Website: walmart
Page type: address-validator
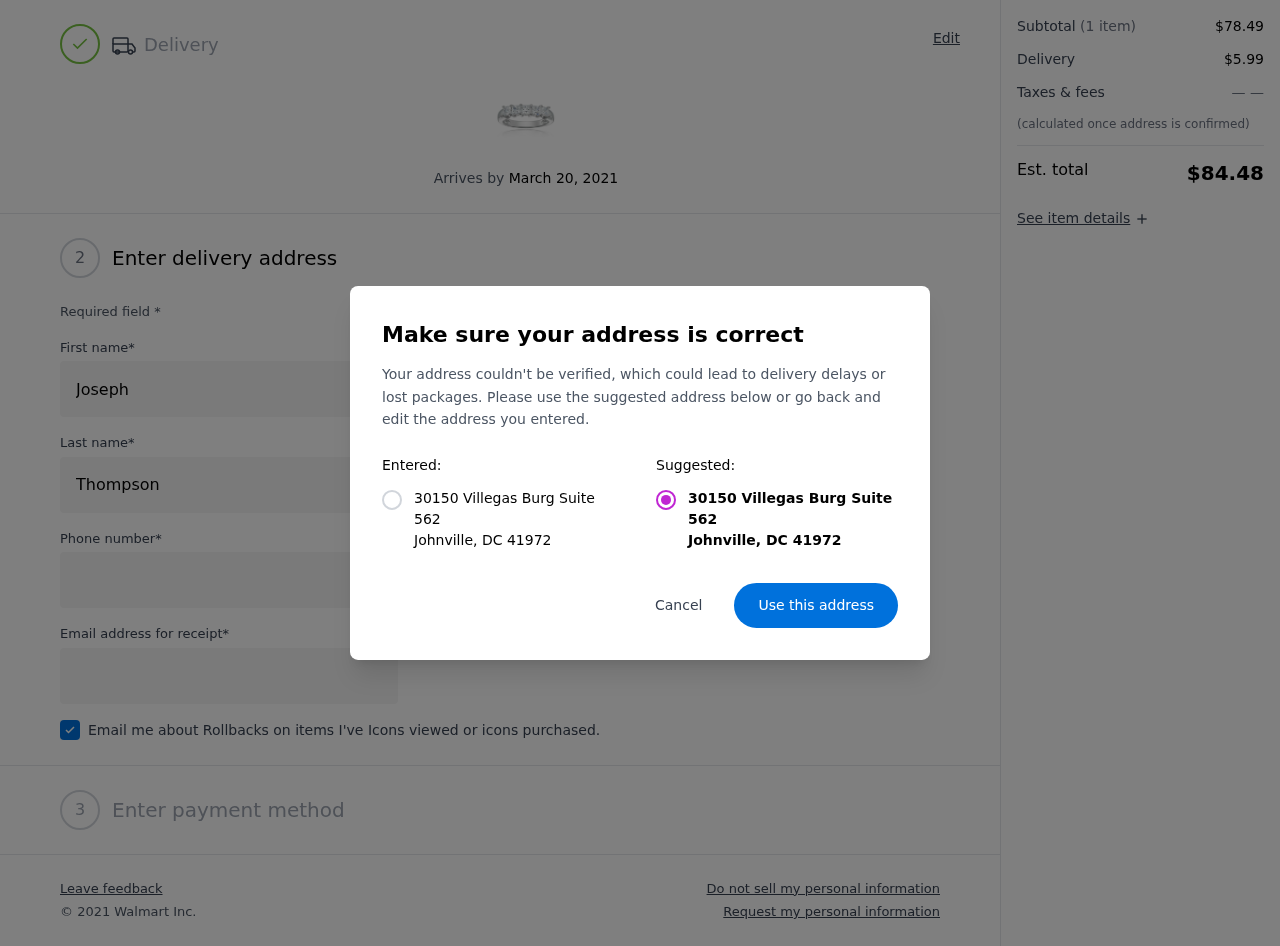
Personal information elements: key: PII_CITY
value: Johnville
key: PII_POSTCODE
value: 41972
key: PII_STATE_ABBR
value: DC
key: PII_STREET
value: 30150 Villegas Burg Suite 562
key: PII_FIRSTNAME
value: Joseph
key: PII_LASTNAME
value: Thompson
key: PII_PHONE
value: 8042857079
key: PII_EMAIL
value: joseph.thompson@hotmail.com
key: PII_GIFT_FIRSTNAME
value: John
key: PII_STATE
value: DC
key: PII_POSTCODE_FULL
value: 41972
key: PII_POSTCODE_NUMERIC
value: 41972
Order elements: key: ORDER_DELIVERY_DATE
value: March 20, 2021
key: ORDER_SUBTOTAL
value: $78.49
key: ORDER_SHIPPING_COST
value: $5.99
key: ORDER_TOTAL
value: $84.48